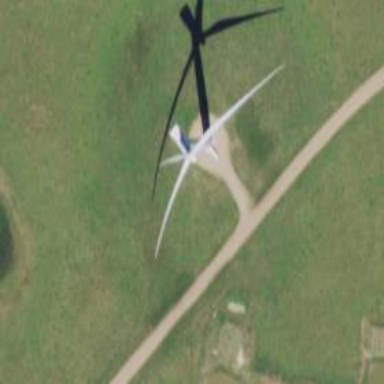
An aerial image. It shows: Wind generator using horizontal axis wind turbines.